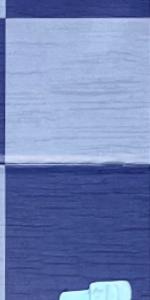
Label: Empty